Question: I am looking for some help regarding a feature of the <URL> .
By pre-populated I mean I would like the drop-down to be populated through my code. I am ok if the solution contains hard-coded data but my eventual goal would be to have the pre-population be comprised of the data value set of the column being sorted :)
I have seen this functionality in (for example) the Kendo UI (kendodropdownlist) but I am not interested in the price tag that comes along with that solution. I would like to stick with the Angular UI-grid mentioned (and linked) above. On StackOverflow I found one <URL> but unfortunately it didn't seem to have gotten much traction. I am hoping that by giving a more detailed explanation of what I am looking for I will receive a more complete answer than I found there.
Here is what is currently in my controller:
'''
var simpleMessagingApp = angular.module('MainAppCtrl', [ 'ngAnimate',
'ngTouch', 'ui.grid' ]);
simpleMessagingApp.controller('CacheTableCtrl', [ '$scope', '$http',
'uiGridConstants', function($scope, $http, uiGridConstants) {
$scope.columns = [ {
field : 'trans_detail',
displayName : 'Transaction'
}, {
field : 'cust_name',
displayName : 'Customer'
}, {
field : 'quantity',
displayName : 'Quantity',
filters : [ {
condition : uiGridConstants.filter.GREATER_THAN,
placeholder : 'greater than'
}, {
condition : uiGridConstants.filter.LESS_THAN,
placeholder : 'less than'
}
]
}, {
field : 'today_date',
displayName : 'Current Date'
} ];
$scope.gridOptions1 = {
enableSorting : true,
enableFiltering : true,
columnDefs : $scope.columns,
onRegisterApi : function(gridApi) {
$scope.grid1Api = gridApi;
}
};
$http.get("../services/Coherence/Cache").success(function(data) {
$scope.gridOptions1.data = data;
});
} ]);
'''
Below is the output - with the free-form text fields

For this specific example columns Customer, Quantity, and Current Date I would probably leave as free form drop downs, but I would really like to be able to filter using a pre-populated drop down for the transactions (and to have it in my toolbox for future projects of course!).
Thanks!
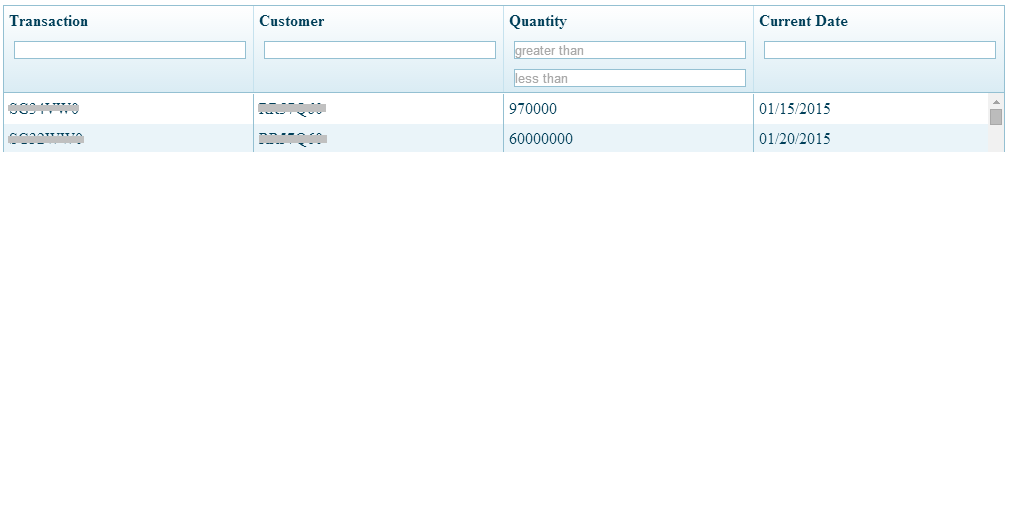
Answer: You can use the built in selectOptions filter feature documented here: <URL>
Example:
'''
angular.module('exampleApp', ['ui.grid'])
.controller('exampleCtrl', ['$scope', 'uiGridConstants', function($scope, uiGridConstants) {
var animals = [
{ id: 1, type: 'Mammal', name: 'Elephant' },
{ id: 2, type: 'Reptile', name: 'Turtle' },
{ id: 3, type: 'Mammal', name: 'Human' }
];
var animalTypes = [
{ value: 'Mammal', label: 'Mammal' },
{ value: 'Reptile', label: 'Reptile'}
];
$scope.animalGrid = {
enableFiltering: true,
columnDefs: [
{
name: 'type',
field: 'type',
filter: { selectOptions: animalTypes, type: uiGridConstants.filter.SELECT }
},
{ name: 'name', name: 'name'}
],
data: animals
};
}]);
'''
'''
<link href="http://ui-grid.info/release/ui-grid.css" rel="stylesheet" />
<script src="https://ajax.googleapis.com/ajax/libs/angularjs/1.2.23/angular.min.js"></script>
<script src="http://ui-grid.info/release/ui-grid.js"></script>
<div ng-app="exampleApp">
<div ng-controller="exampleCtrl">
<h1>UI Grid Dropdown Filter Example</h1>
<div ui-grid="animalGrid" class="grid"></div>
</div>
</div>
'''